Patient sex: M
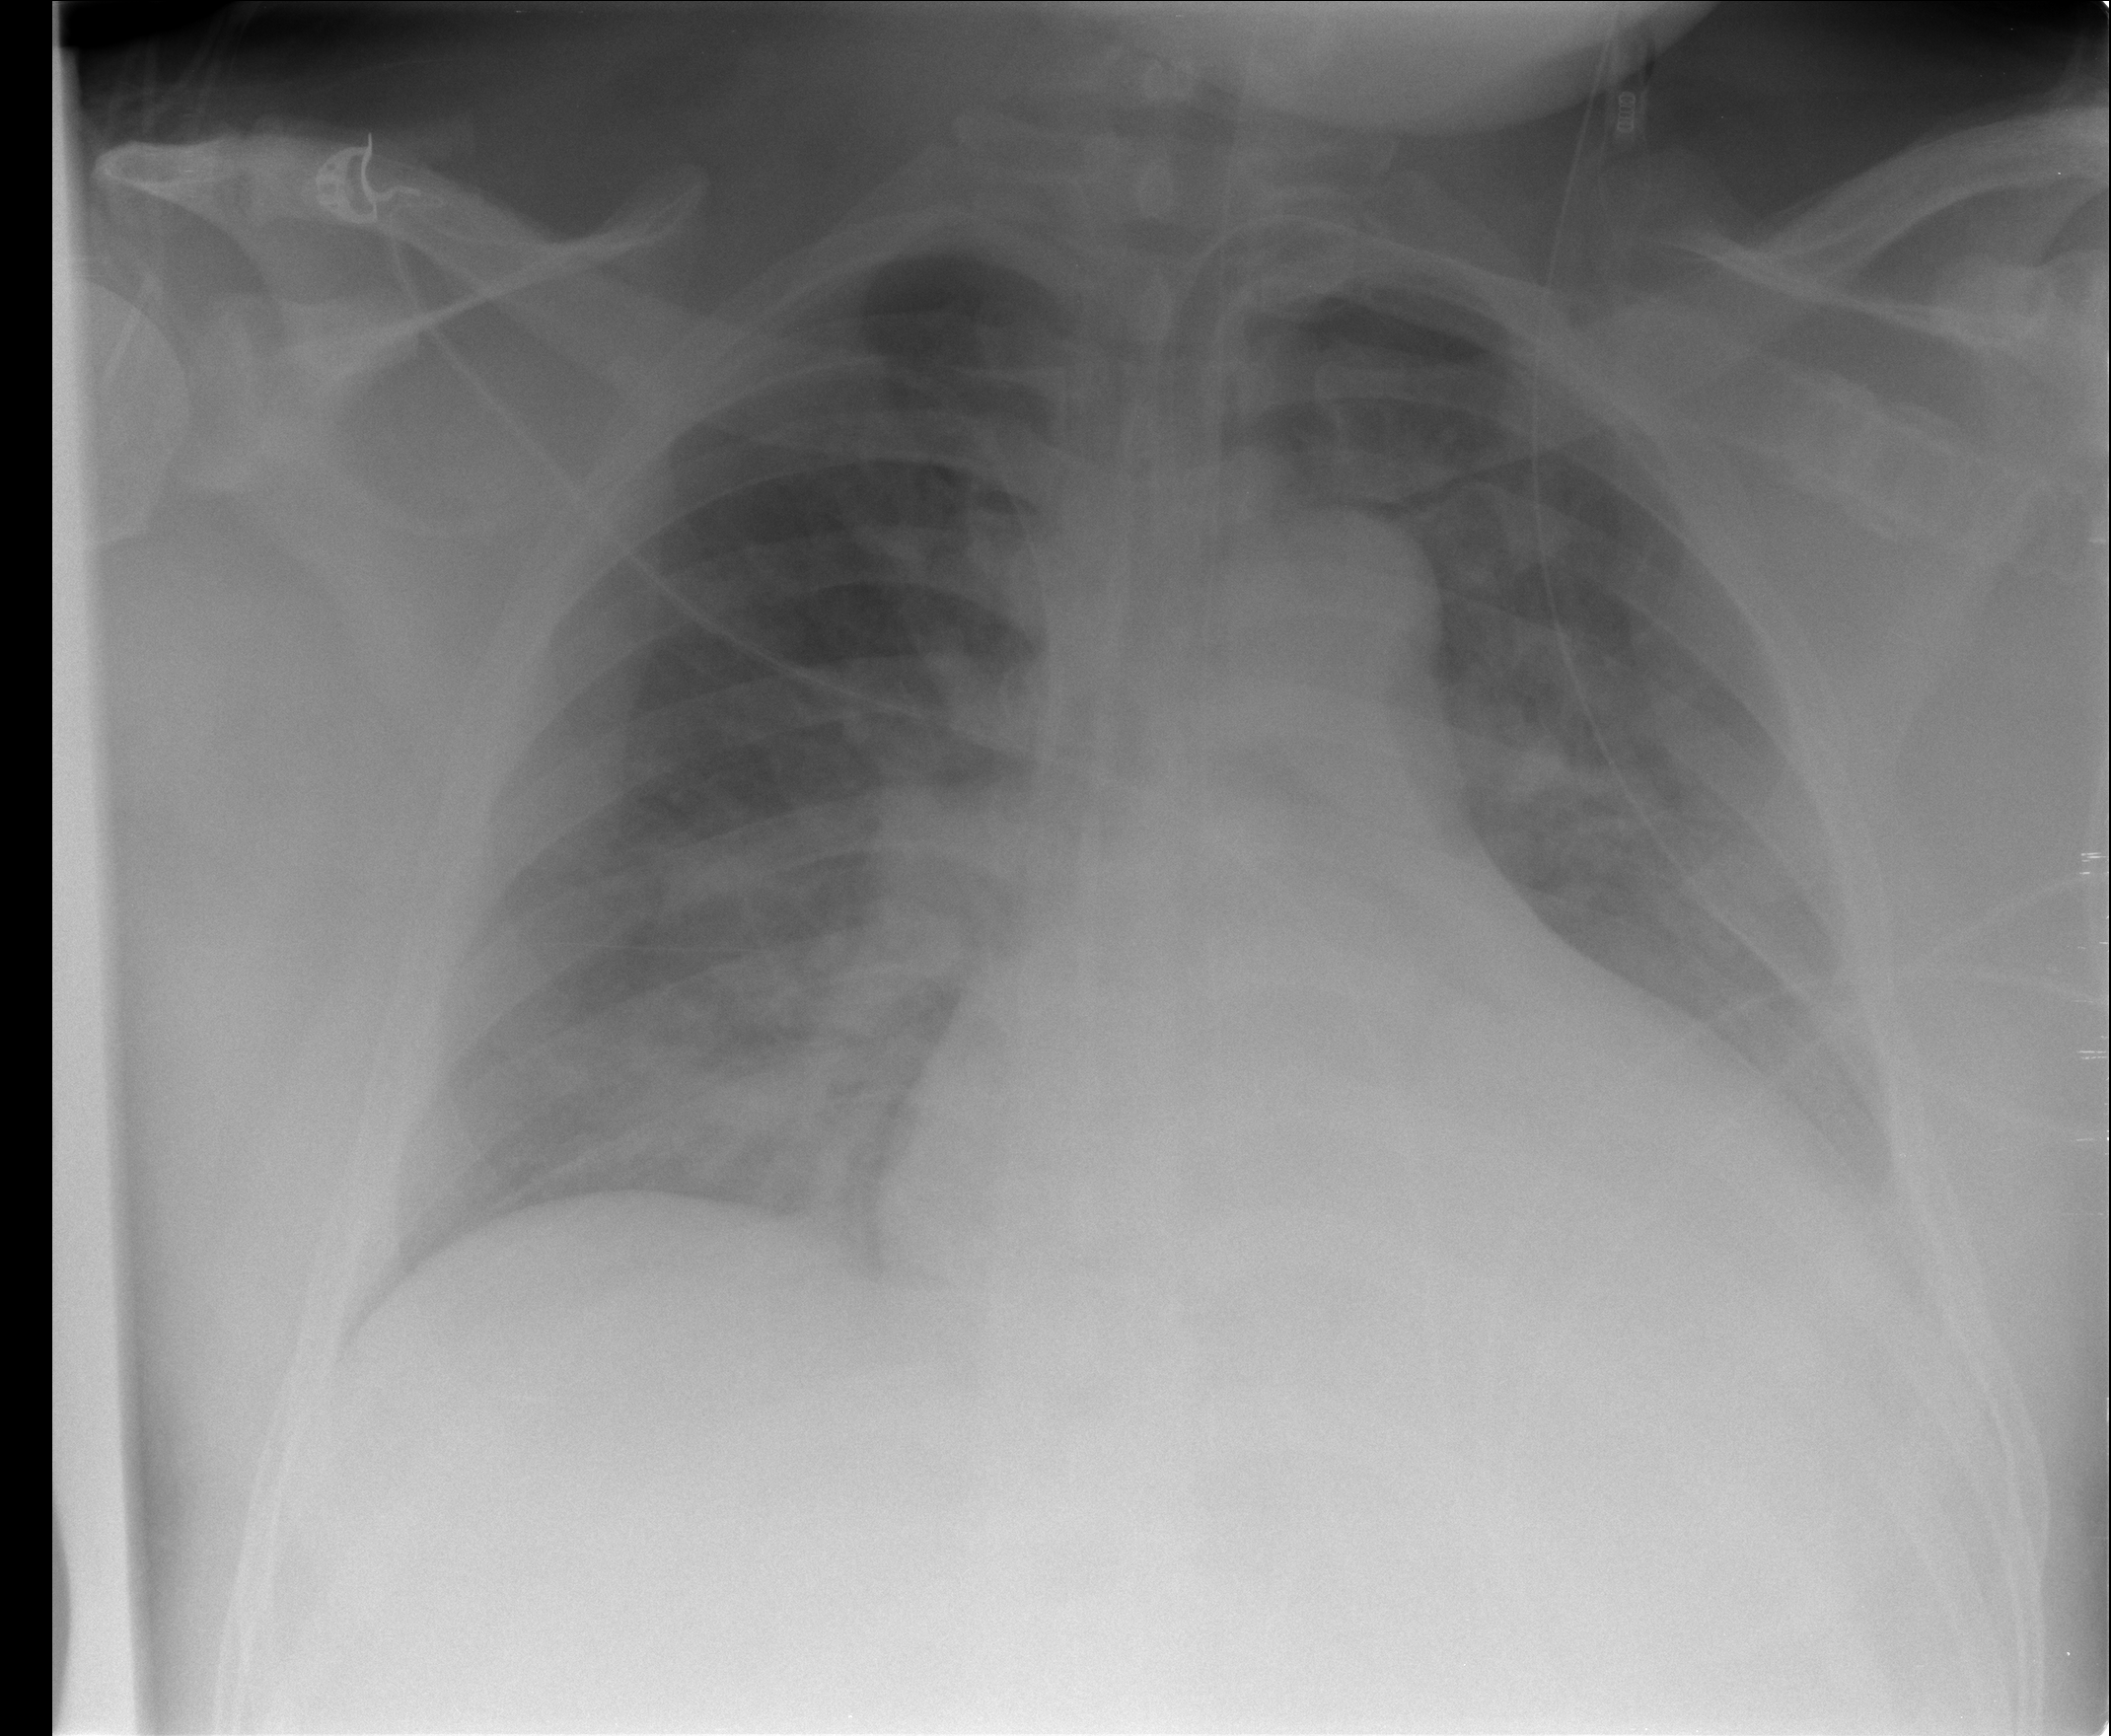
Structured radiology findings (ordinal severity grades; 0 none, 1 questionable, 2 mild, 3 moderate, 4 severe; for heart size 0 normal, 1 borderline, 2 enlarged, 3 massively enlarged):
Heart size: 2
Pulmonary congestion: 3
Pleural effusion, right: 0
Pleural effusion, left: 1
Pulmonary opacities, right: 3
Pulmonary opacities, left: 3
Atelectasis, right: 0
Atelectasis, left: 0